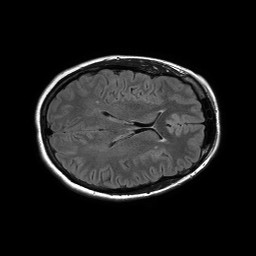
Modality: FLAIR
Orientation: axial
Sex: female
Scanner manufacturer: philips
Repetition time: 11 s
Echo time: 0.125 s